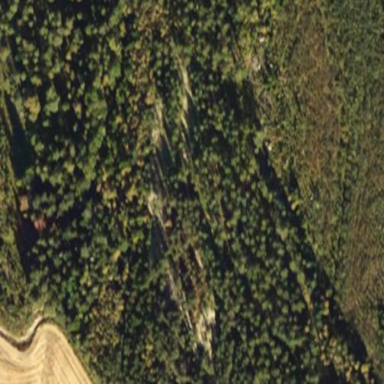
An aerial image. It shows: Landscape dominated by bare rock.